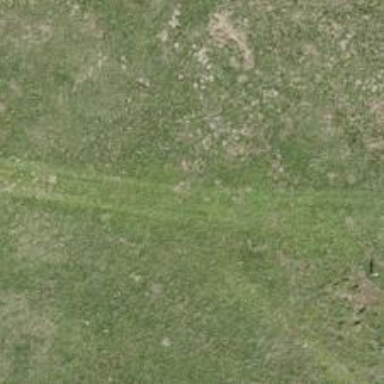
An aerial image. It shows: Track with grade5 tracktype.